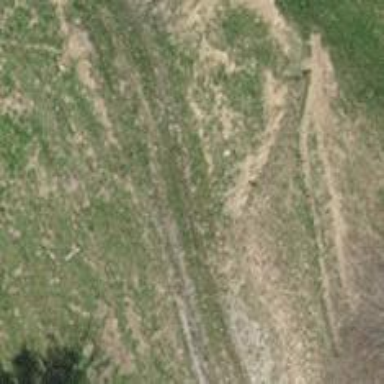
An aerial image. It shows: Dirt path.